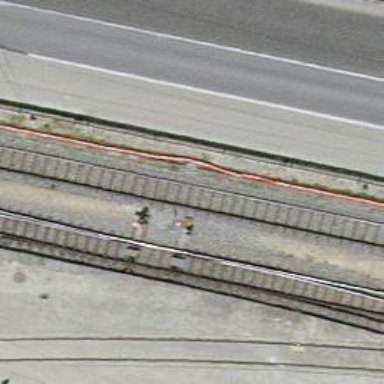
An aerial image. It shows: Railway switch.